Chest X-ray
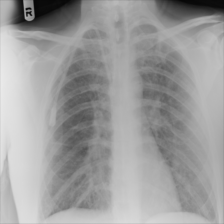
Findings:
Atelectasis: negative
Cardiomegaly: negative
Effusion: negative
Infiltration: negative
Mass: negative
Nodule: positive
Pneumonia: negative
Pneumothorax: negative
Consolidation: negative
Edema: negative
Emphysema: negative
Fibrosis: negative
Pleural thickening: negative
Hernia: negative